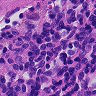
Metastatic tissue present: no